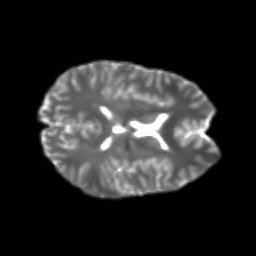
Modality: T2w
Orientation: axial
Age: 20
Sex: female
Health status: healthy
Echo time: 0.074 s